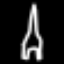
Label: The Eiffel Tower